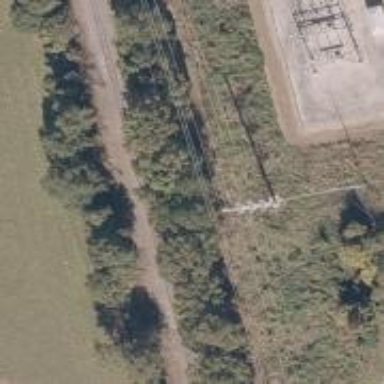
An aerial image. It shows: Power pole.